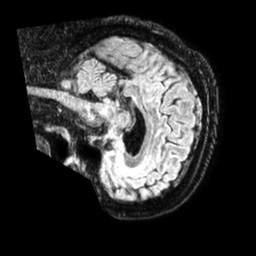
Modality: FLAIR
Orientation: sagittal
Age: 60
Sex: female
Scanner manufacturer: philips
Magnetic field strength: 1.5 T
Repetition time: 4.8 s
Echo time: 0.3539 s